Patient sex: F
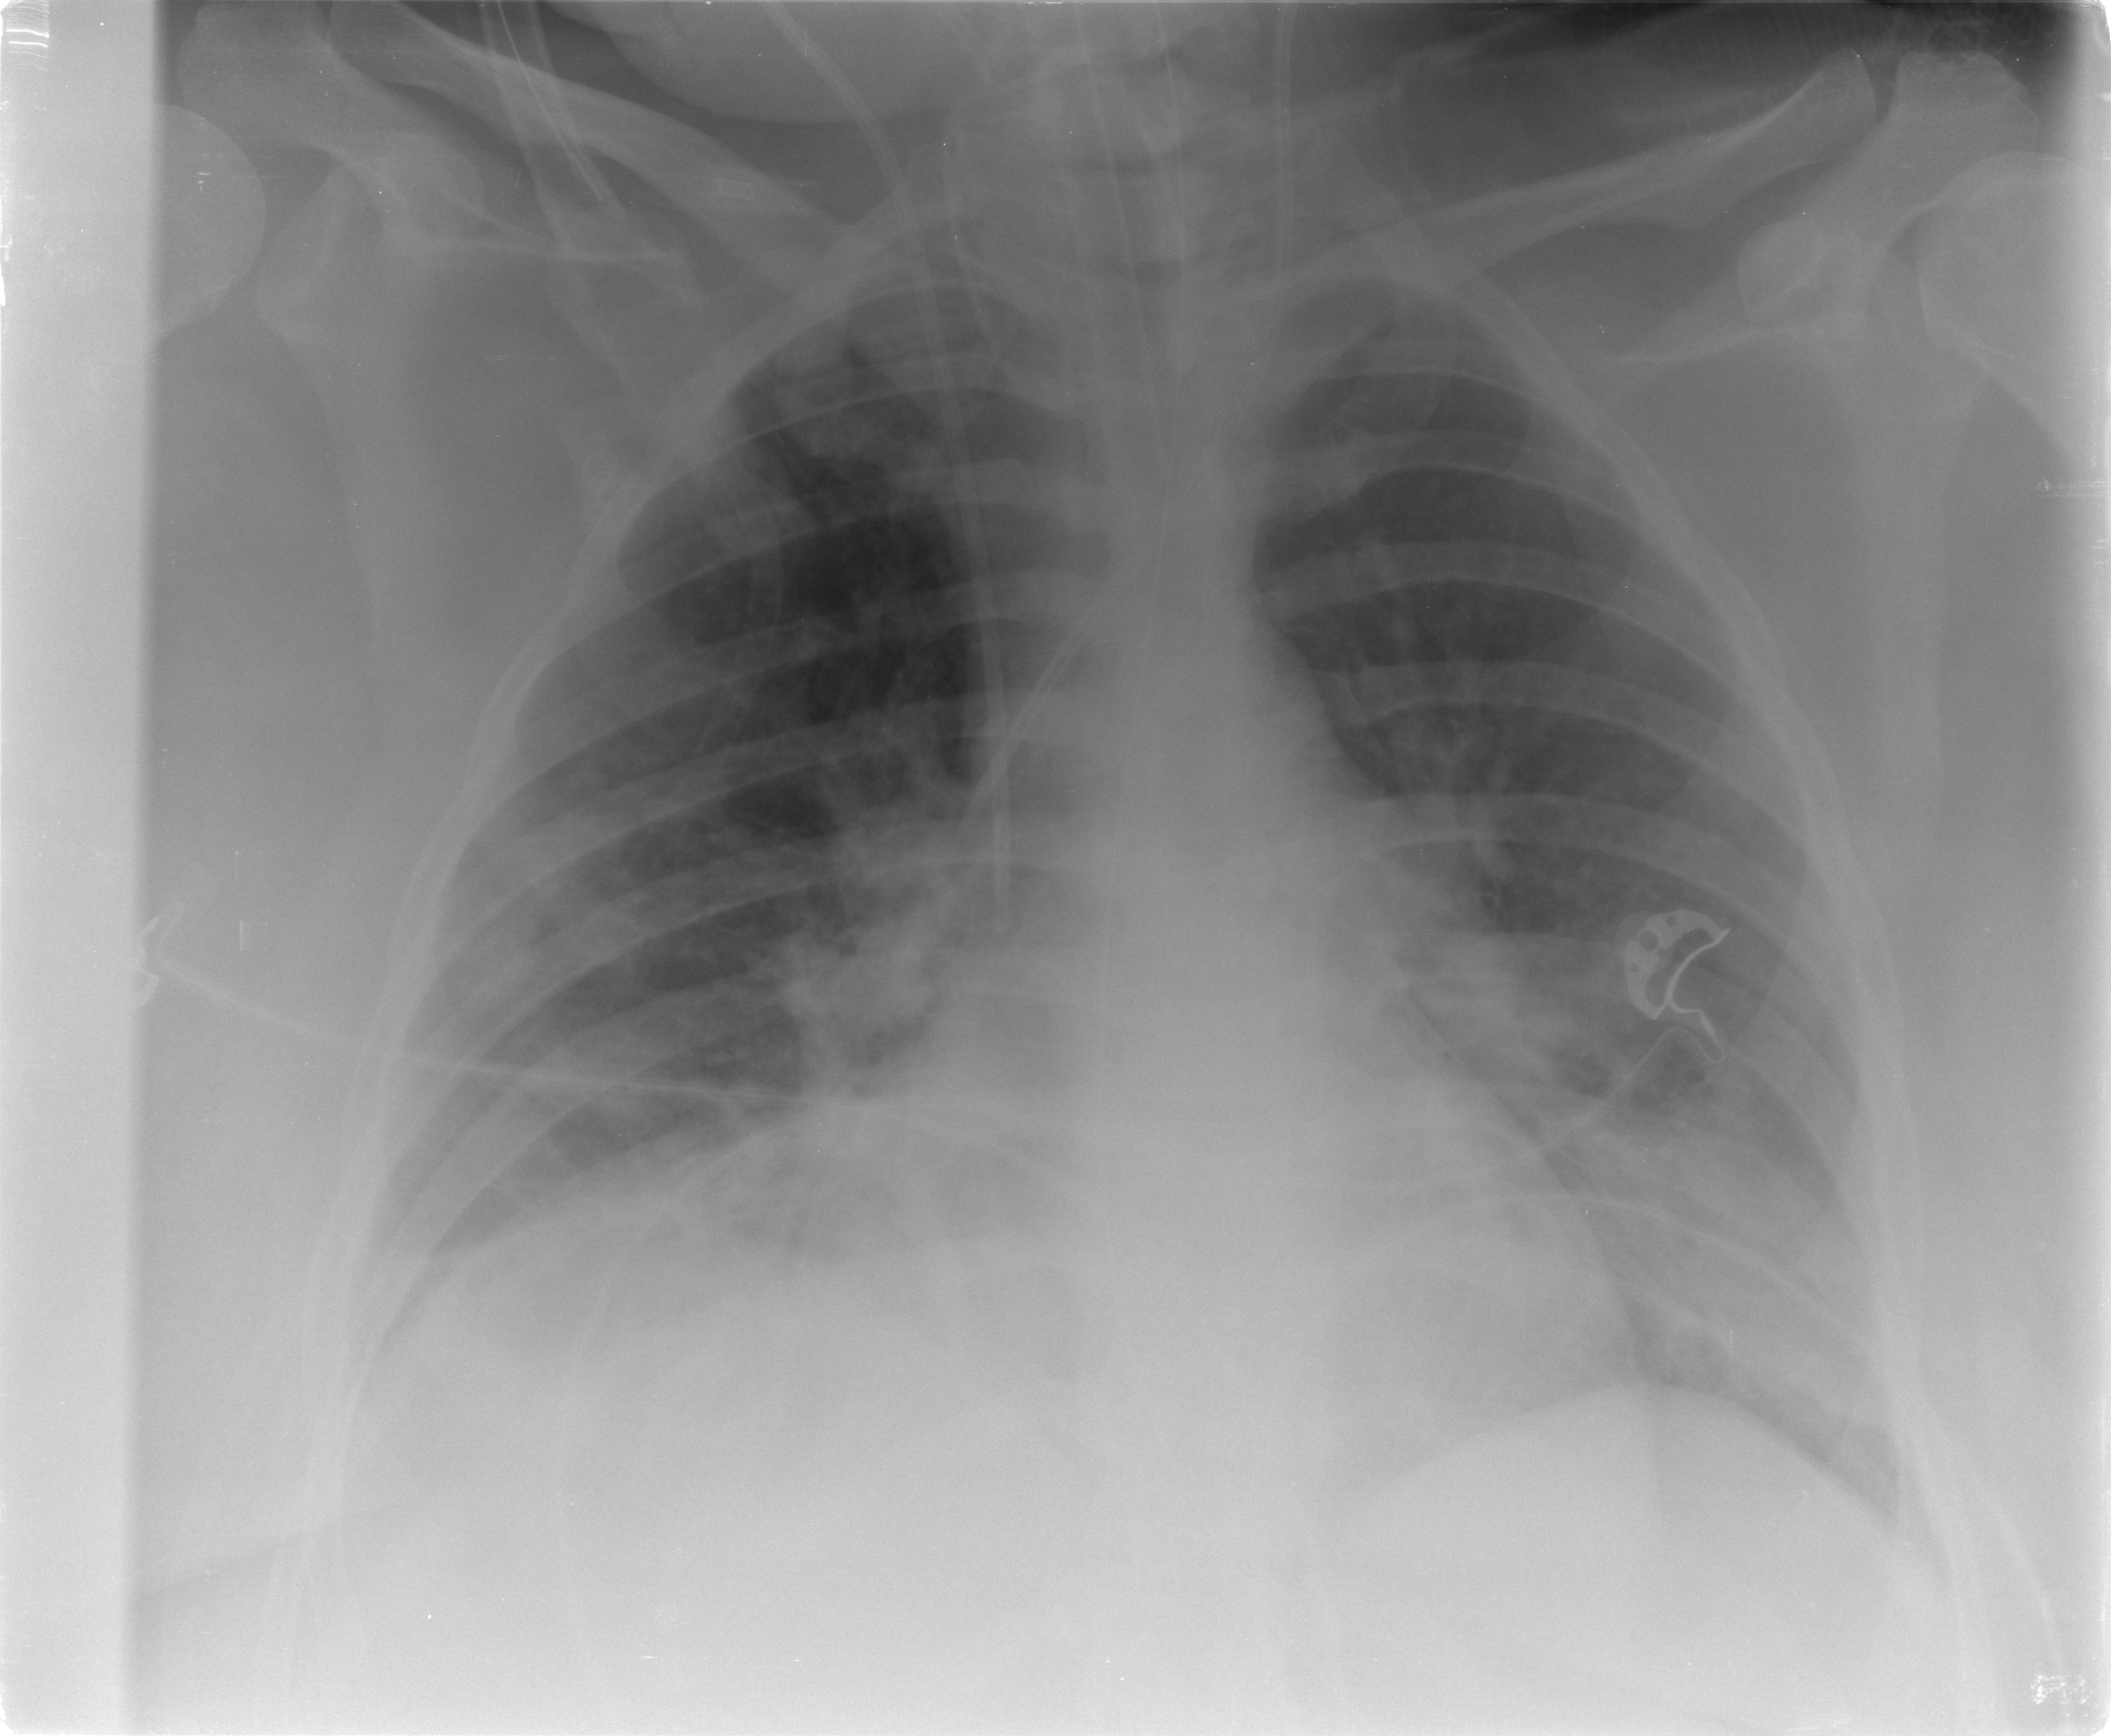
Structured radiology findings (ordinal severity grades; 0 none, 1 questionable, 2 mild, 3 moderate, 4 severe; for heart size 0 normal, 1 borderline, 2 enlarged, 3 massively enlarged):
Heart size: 0
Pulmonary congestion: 0
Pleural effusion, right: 2
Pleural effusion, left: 0
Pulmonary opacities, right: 2
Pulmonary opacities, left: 2
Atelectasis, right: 2
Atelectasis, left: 2